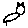
Label: cat